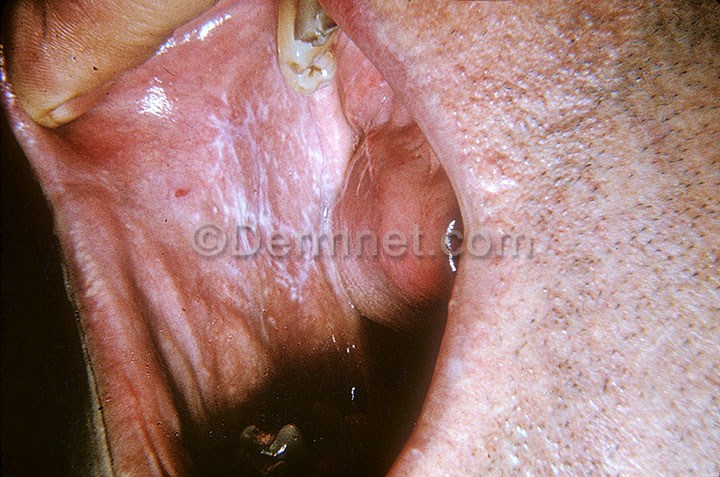
Disease: Psoriasis pictures Lichen Planus and related diseases